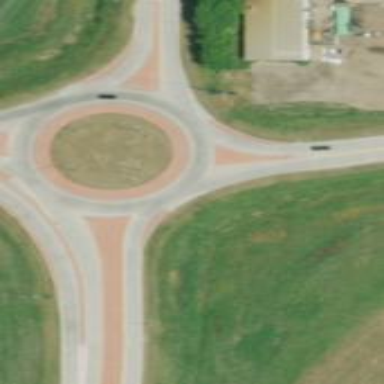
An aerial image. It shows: Roundabout on primary highway with concrete surface.